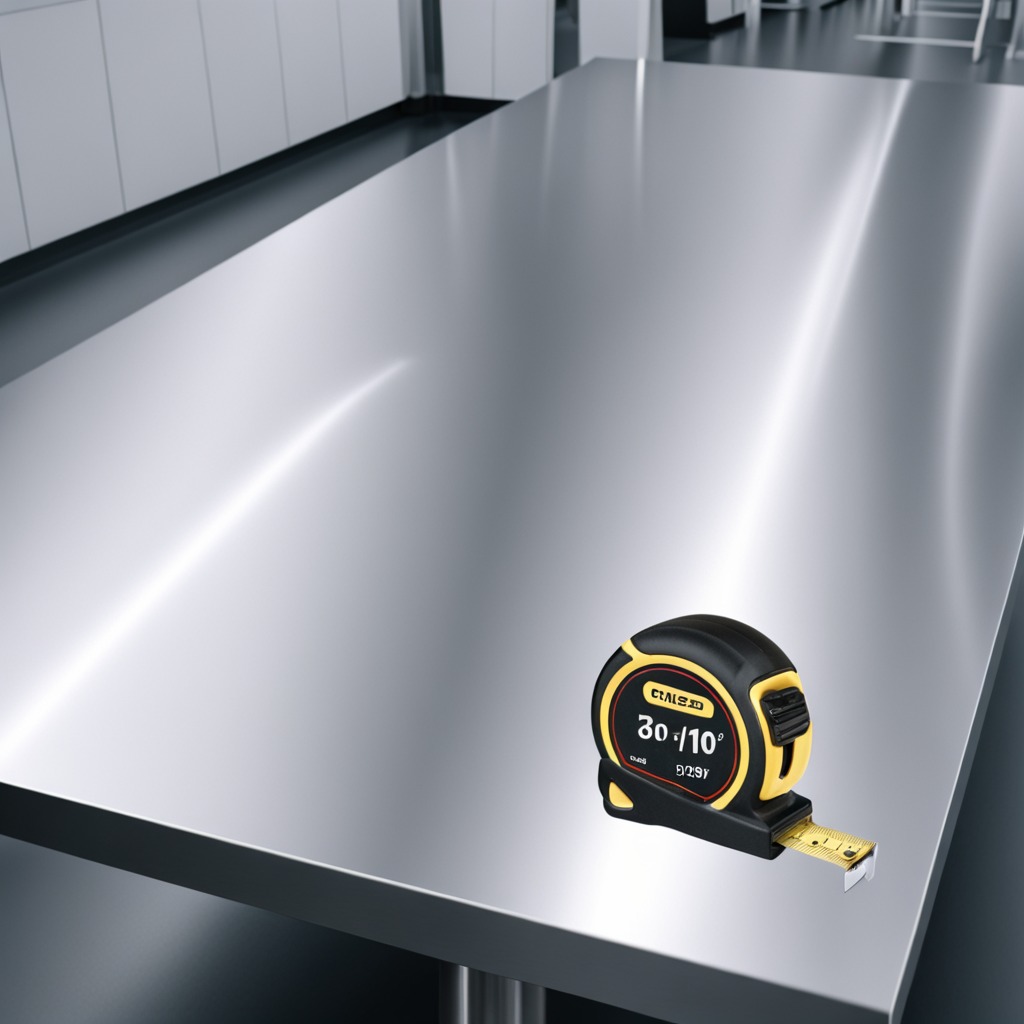
A measuring tape is lying on the stainless steel table in a high-end prototyping lab.